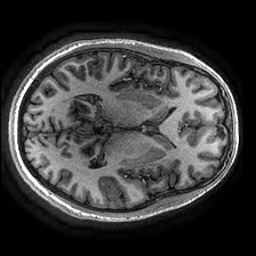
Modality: T1w
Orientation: axial
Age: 24
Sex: female
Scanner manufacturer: ge
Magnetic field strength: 3 T
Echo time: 0.002736 s